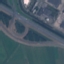
Land use / land cover class: Highway